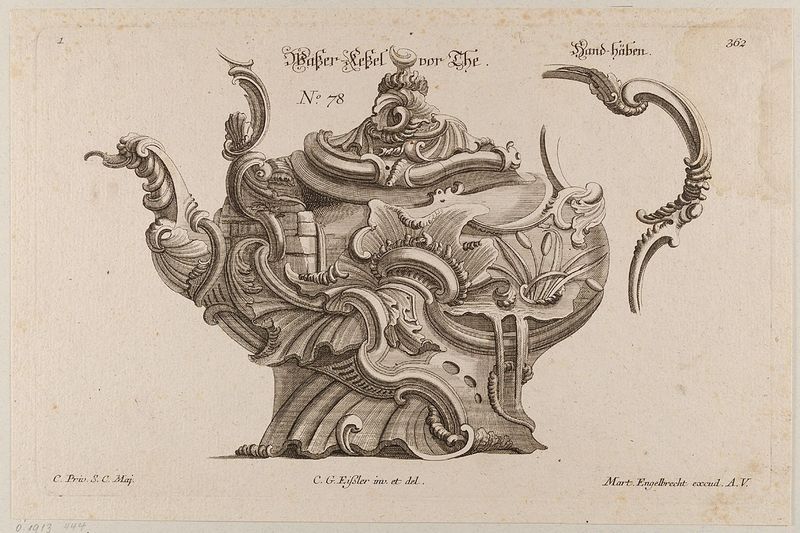
Titel: Eine Teekanne
Künstler: Caspar Gottlieb Eisler
Standort: Hamburg
Institution: Museum für Kunst und Gewerbe Hamburg
Schlagwörter: rokoko, grafik, graphik, tulpen, ornamente, fotografie, photographie, druckgraphik, druckgrafik, radierung, kunstgewerbe, teekanne, samowar, kunsthandwerk, rocaille, goldschmiedearbeit, tafelgeschirr, style, reproduktionen, industriedesign, druckerzeugnisse, muschelwerk, pflanzenornamente, ornamentstich, vorlageblätter, engelbrecht